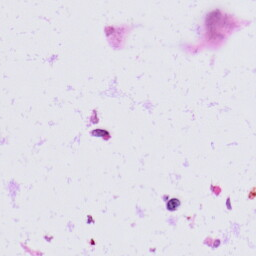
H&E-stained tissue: Skin